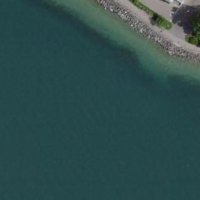
EUNIS habitat code: 14
Species observed at this site:
Passer domesticus